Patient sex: F
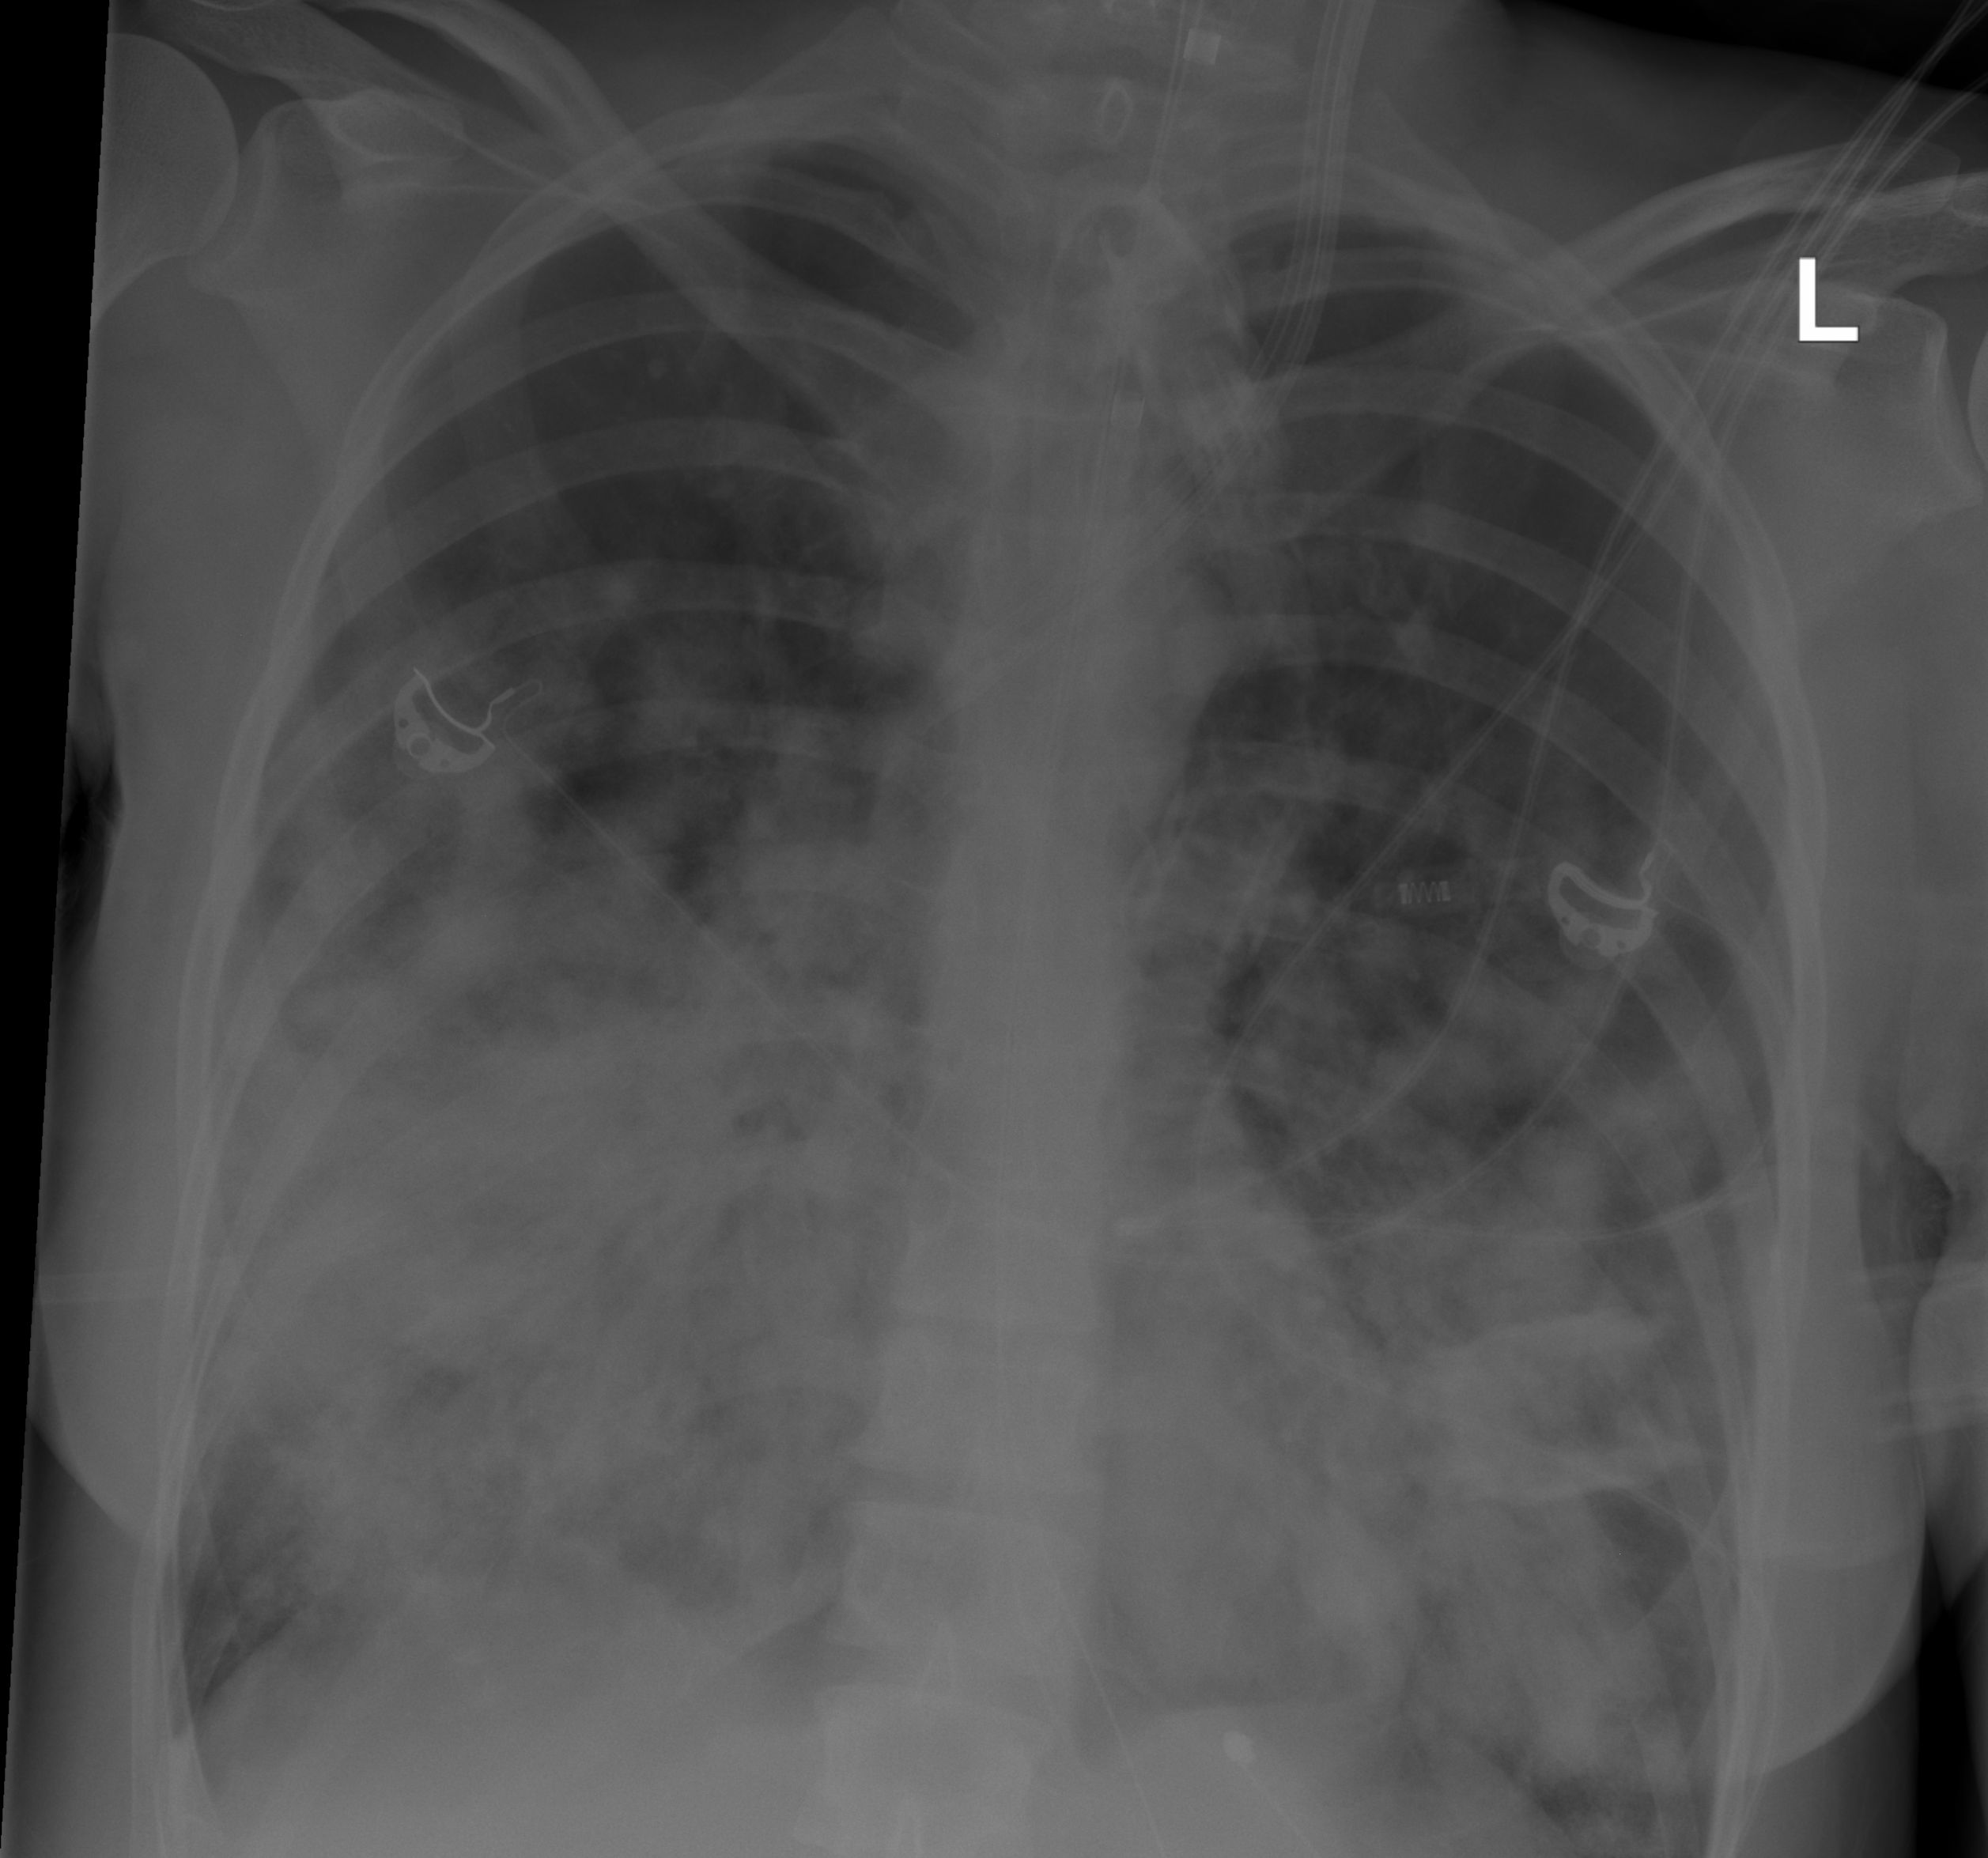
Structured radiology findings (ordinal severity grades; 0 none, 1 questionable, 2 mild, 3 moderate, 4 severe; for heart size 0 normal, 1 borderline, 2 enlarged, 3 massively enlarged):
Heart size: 0
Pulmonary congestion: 0
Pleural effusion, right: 0
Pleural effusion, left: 0
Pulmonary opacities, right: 4
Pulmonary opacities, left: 4
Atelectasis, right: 3
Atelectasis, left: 3